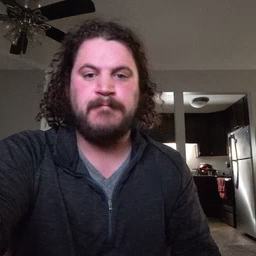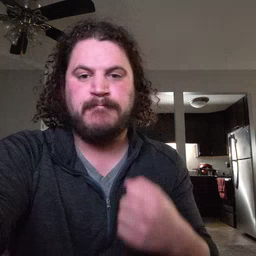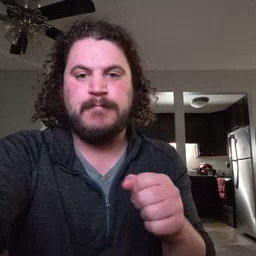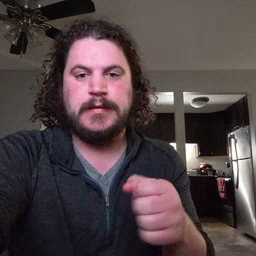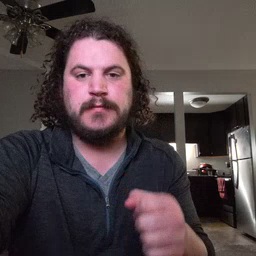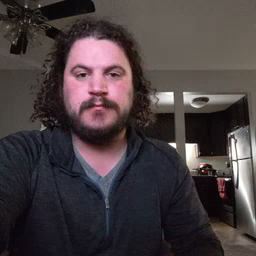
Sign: make